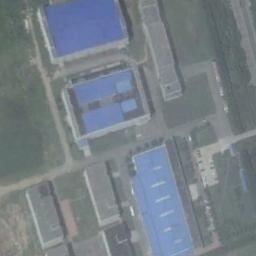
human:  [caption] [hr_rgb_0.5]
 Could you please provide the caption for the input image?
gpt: Buildings in industrial areas are spaced out .

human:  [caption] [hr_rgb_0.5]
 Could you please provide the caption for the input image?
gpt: In an industrial area, There are neatly planned factories and roads, Good greening and large green areas .

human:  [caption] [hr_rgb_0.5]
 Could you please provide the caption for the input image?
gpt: There are many houses in the industrial area .

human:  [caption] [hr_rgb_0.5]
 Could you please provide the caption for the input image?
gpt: The industrial area with some neatly arranged blue workshops and other strip colors of workshops is surrounded by some green areas .

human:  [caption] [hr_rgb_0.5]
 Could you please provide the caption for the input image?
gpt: There are some blue buildings and green lawns on the industrial area .